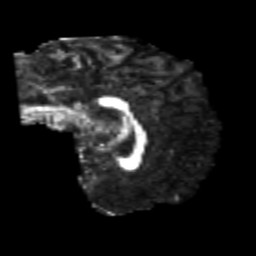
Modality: FA
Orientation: sagittal
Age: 22
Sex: male
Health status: healthy
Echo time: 0.074 s